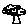
Label: tree